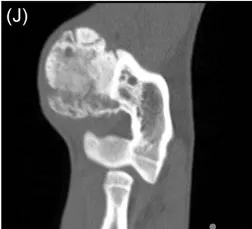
Dorsal. Plane CT images in a bone window of the right elbow from repeat CT scan 217 days after completion of SBRT. Note that the soft tissue portions of the mass are more mineralized and the humeral cortex remains intact.
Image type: radiology (ct)